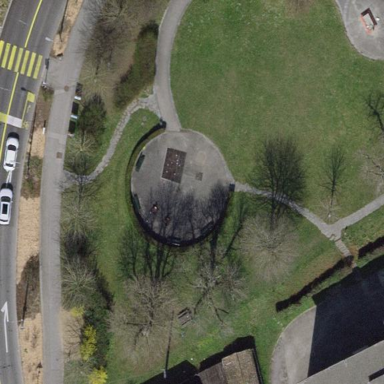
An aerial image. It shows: Playground area for leisure land.